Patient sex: F
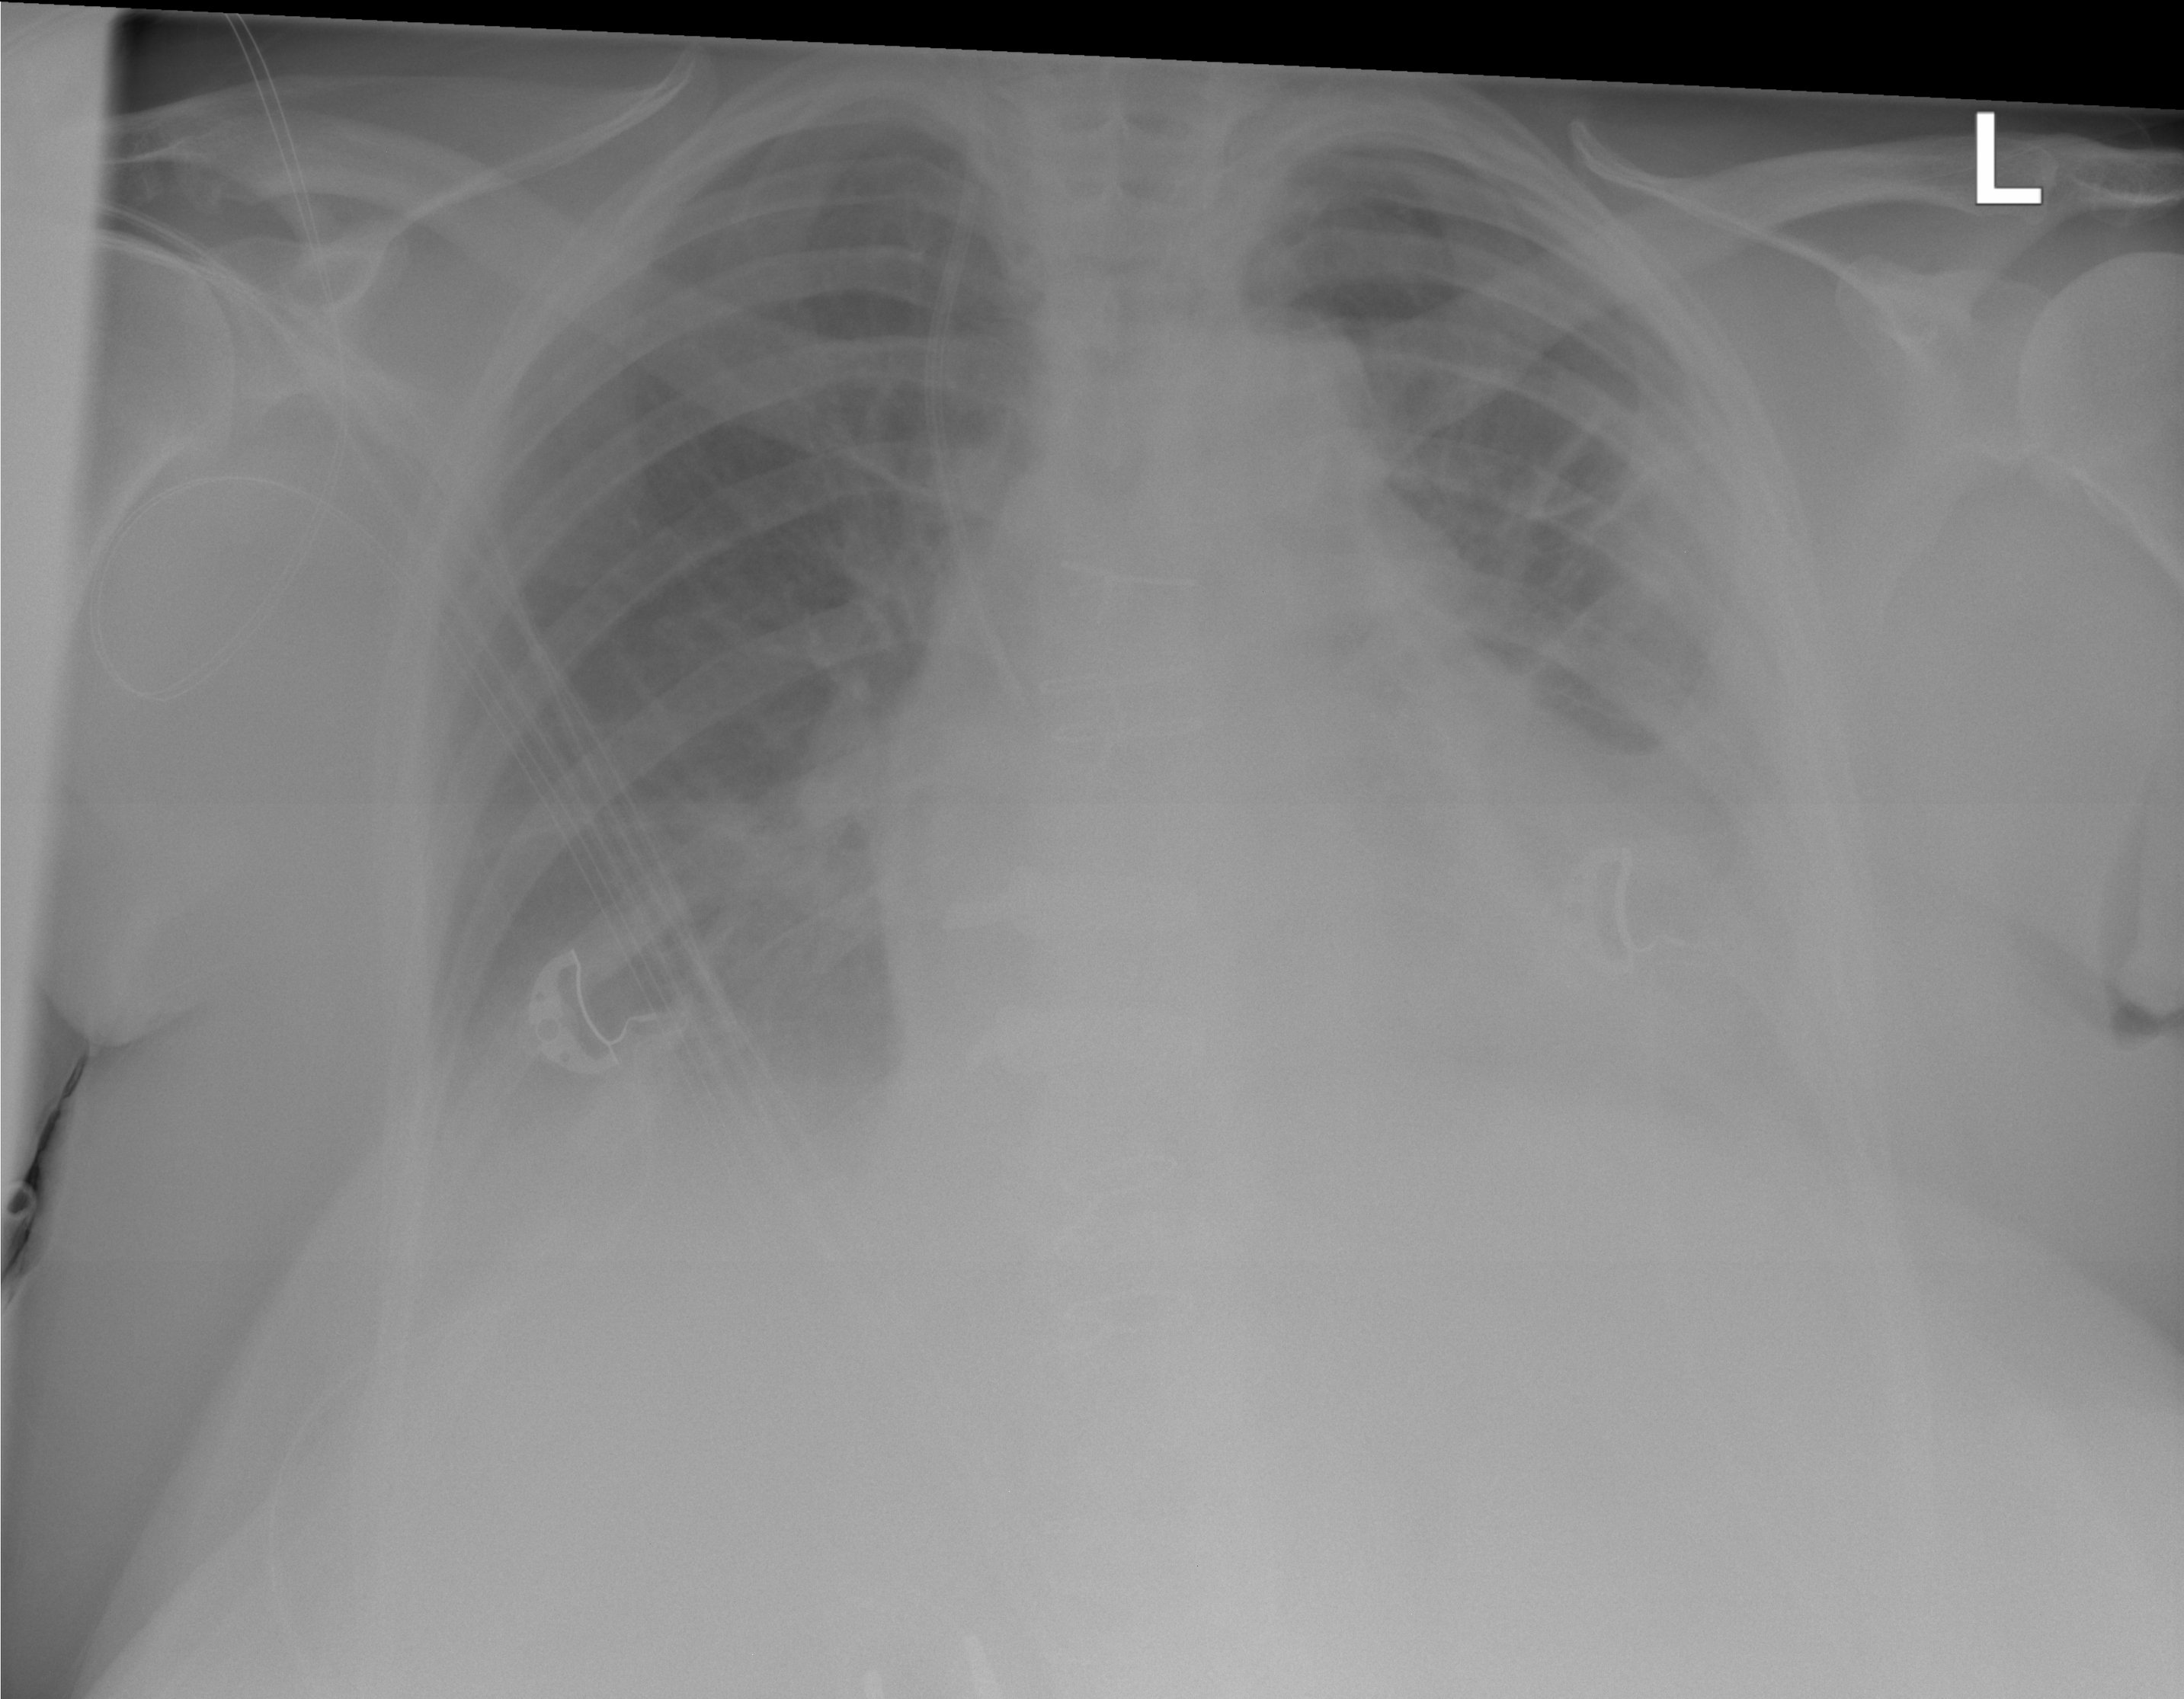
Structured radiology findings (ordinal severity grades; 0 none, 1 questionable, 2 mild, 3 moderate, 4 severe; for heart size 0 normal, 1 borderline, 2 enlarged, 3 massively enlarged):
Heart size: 2
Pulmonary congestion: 0
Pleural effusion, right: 1
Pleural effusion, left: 3
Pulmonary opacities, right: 0
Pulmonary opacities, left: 0
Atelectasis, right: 2
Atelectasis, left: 2